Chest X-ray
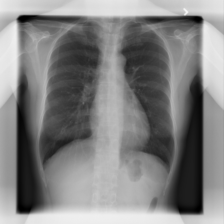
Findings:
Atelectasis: negative
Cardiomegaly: negative
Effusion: negative
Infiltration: negative
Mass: negative
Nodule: negative
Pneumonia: negative
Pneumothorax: negative
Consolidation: negative
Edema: negative
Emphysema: negative
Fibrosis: negative
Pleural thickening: negative
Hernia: negative